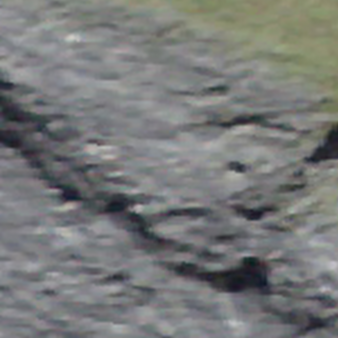
Label: other